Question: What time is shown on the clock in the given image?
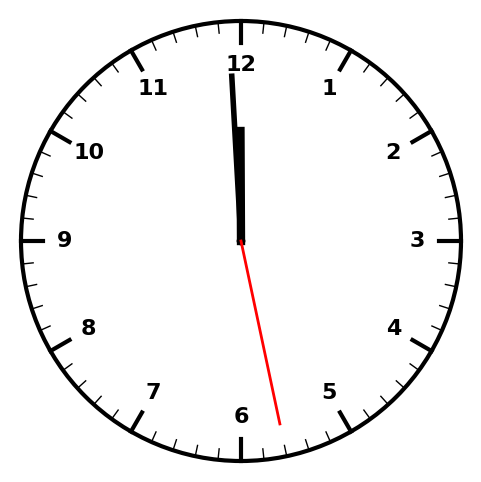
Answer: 11:59:28